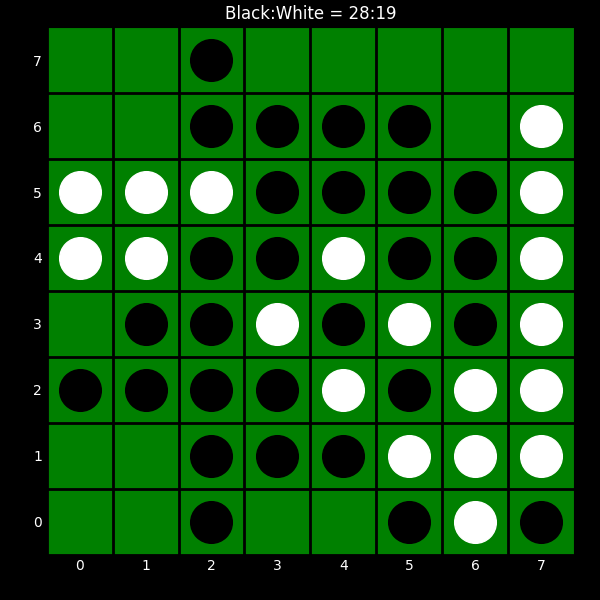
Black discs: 28
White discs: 19